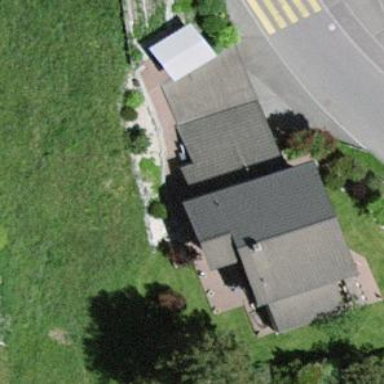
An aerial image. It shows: Simple house.